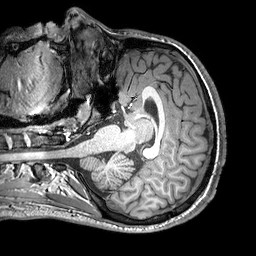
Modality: T1w
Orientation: axial
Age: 21
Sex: male
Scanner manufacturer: philips
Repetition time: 0.008898 s
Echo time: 0.0046 s